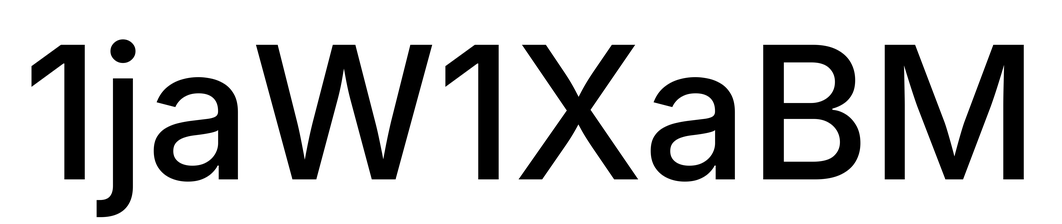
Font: Inter_Medium